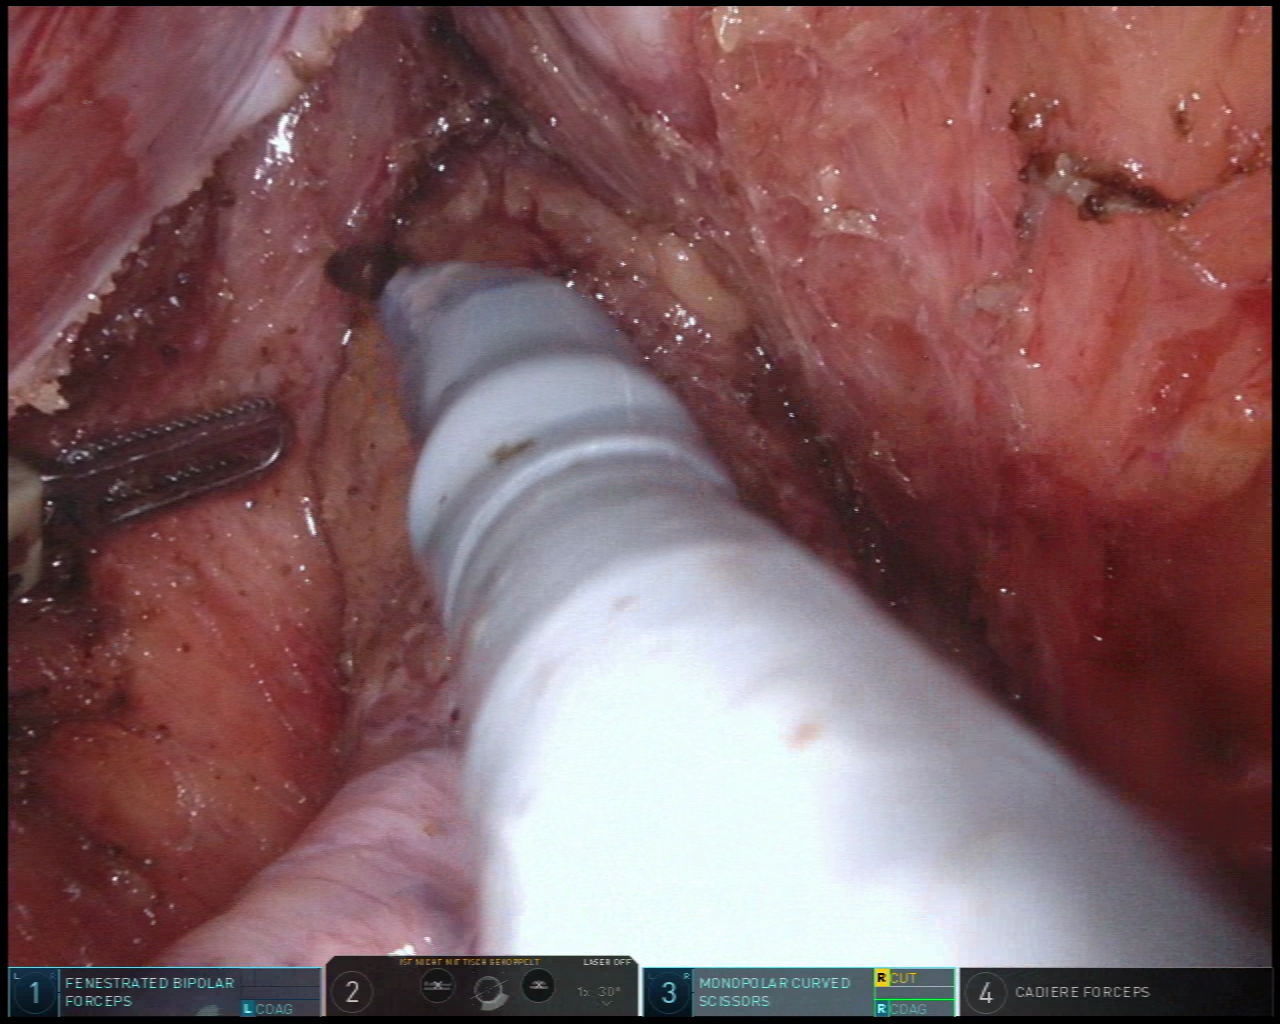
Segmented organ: vesicular_glands
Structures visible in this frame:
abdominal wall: no
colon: no
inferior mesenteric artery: no
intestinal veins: no
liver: no
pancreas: no
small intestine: no
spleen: no
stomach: no
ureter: no
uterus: no
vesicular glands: yes